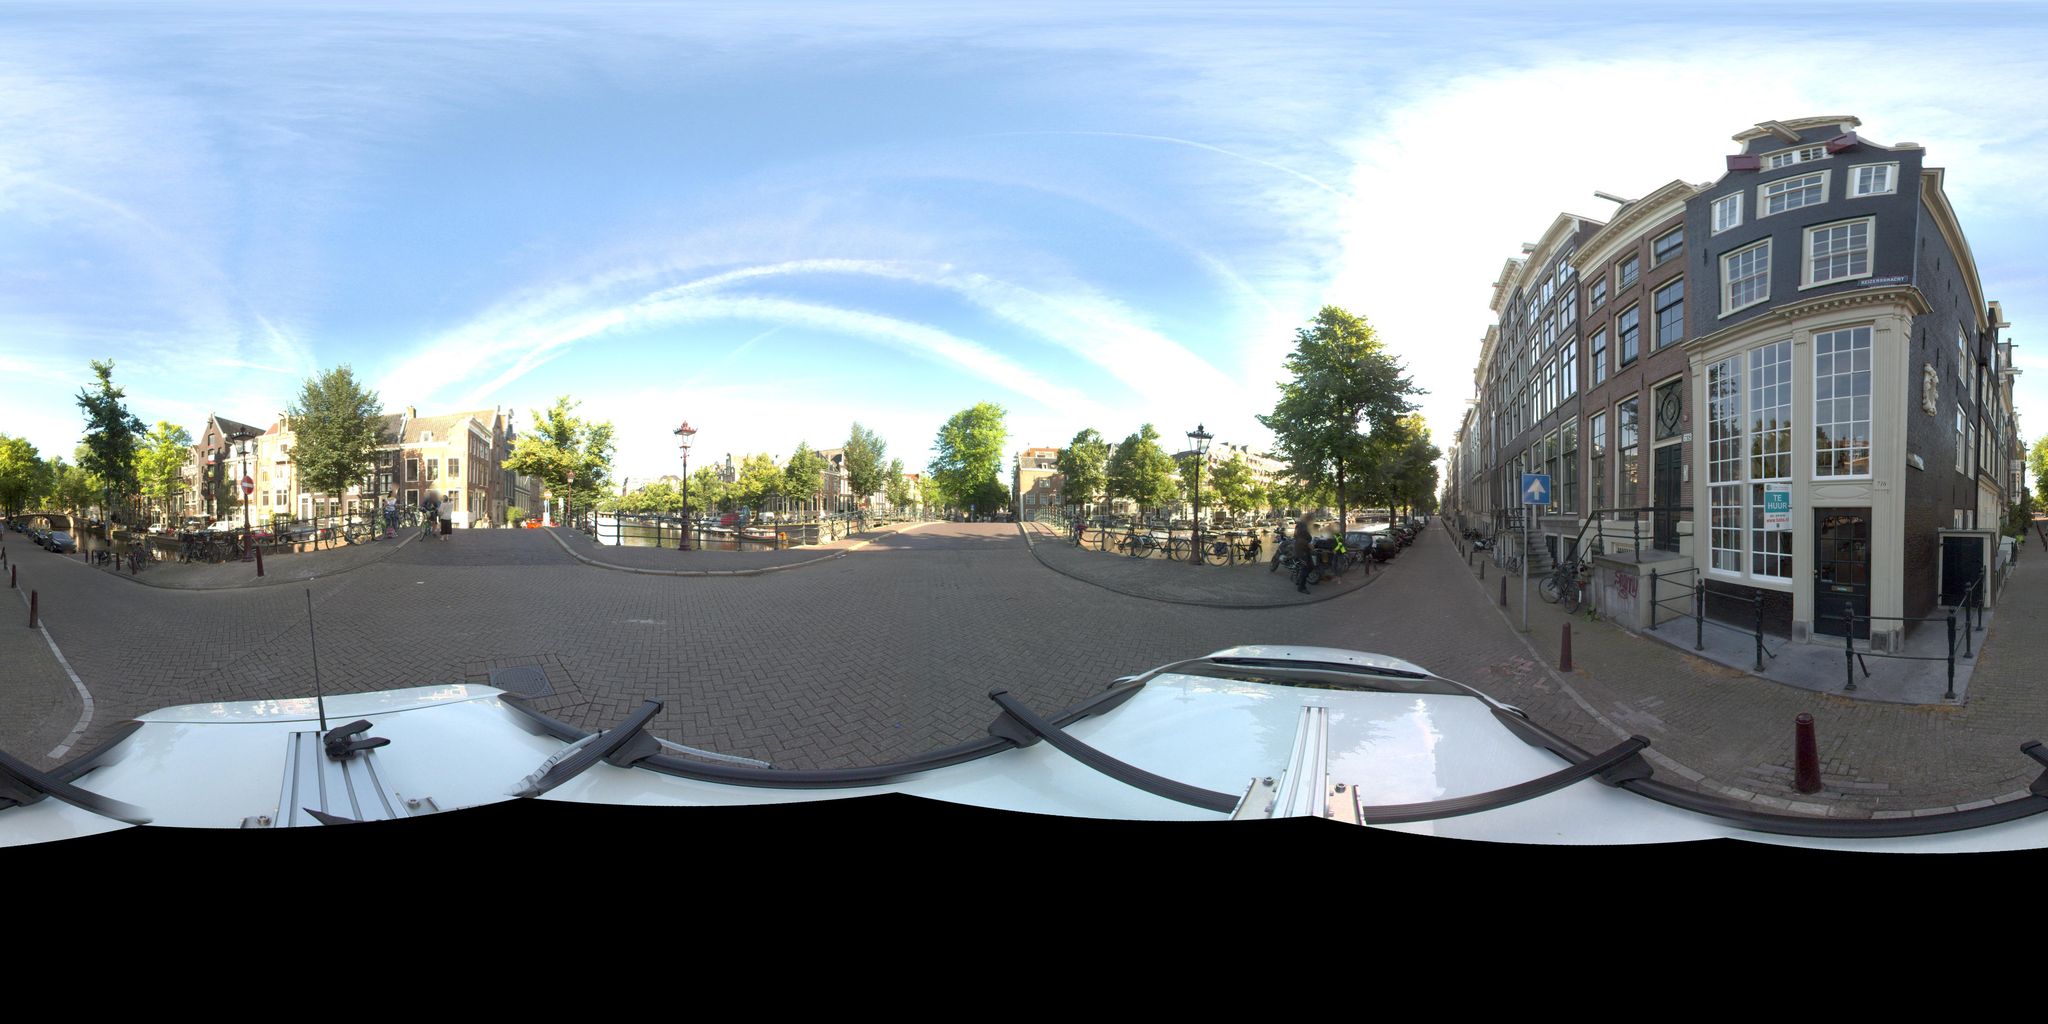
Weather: clear
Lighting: day
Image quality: slightly poor
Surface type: cycling surface
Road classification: residential
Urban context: urban centre
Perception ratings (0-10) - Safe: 1.06, Lively: 4.5, Beautiful: 6.52, Boring: 8.04, Depressing: 4.61, Wealthy: 4.08